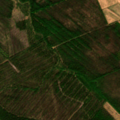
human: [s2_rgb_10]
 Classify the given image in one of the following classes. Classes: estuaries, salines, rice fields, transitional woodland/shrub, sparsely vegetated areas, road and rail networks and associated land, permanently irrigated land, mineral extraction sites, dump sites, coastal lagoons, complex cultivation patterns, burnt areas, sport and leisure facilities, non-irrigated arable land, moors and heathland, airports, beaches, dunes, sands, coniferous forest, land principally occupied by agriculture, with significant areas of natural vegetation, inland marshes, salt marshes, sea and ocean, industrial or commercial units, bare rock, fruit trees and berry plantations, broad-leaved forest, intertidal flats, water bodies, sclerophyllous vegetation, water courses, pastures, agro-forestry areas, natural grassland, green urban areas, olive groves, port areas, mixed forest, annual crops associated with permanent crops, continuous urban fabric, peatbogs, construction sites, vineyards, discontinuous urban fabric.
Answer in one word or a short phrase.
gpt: non-irrigated arable land, mixed forest, transitional woodland/shrub